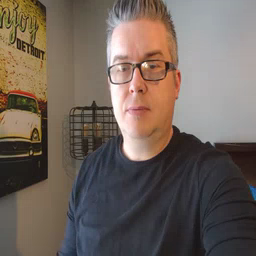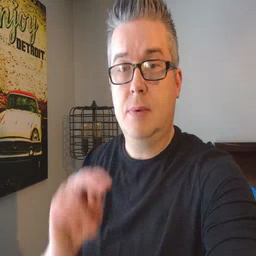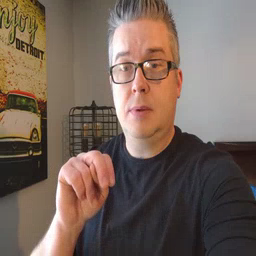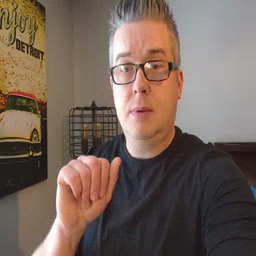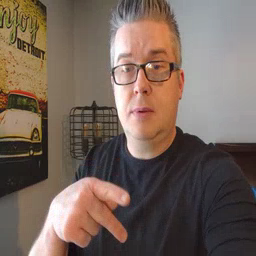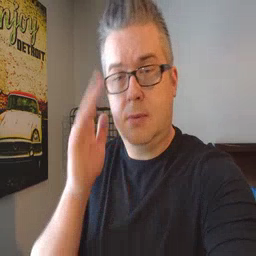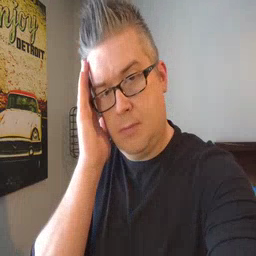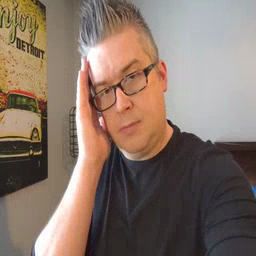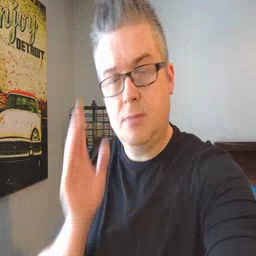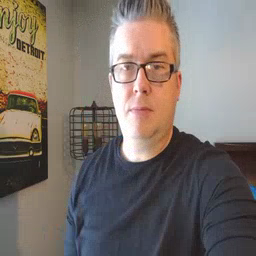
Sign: nap